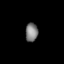
Tissue: lung
Cell type: Endothelial cells
Senescence score: 0.1468
Nuclear area (px): 226
Mean DAPI intensity: 125.252